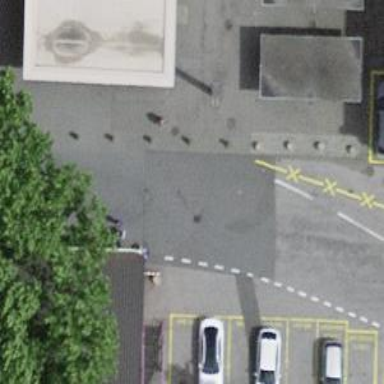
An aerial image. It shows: Bollard.